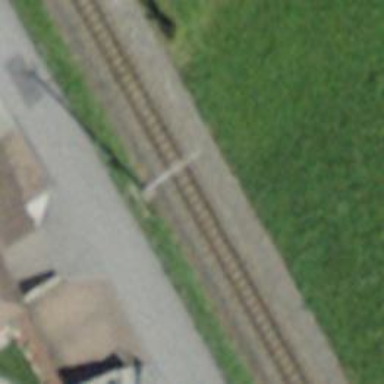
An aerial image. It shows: Narrow-gauge railway track with one electrified contact line.